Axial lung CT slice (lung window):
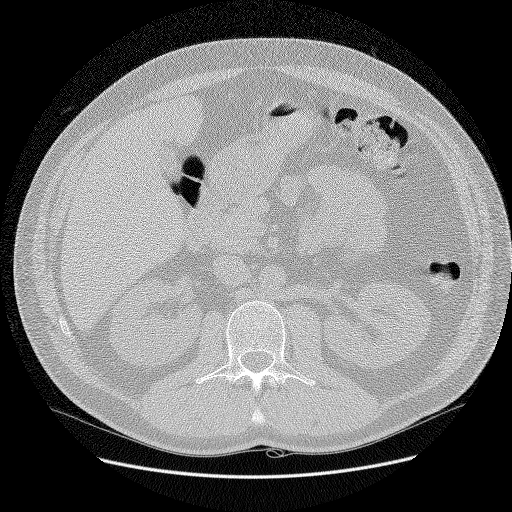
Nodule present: no